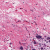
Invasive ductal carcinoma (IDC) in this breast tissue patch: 0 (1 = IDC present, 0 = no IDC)